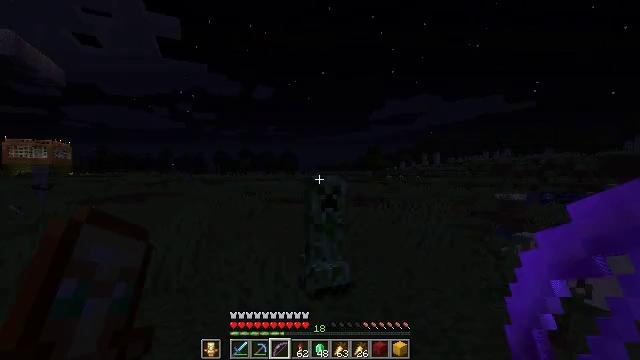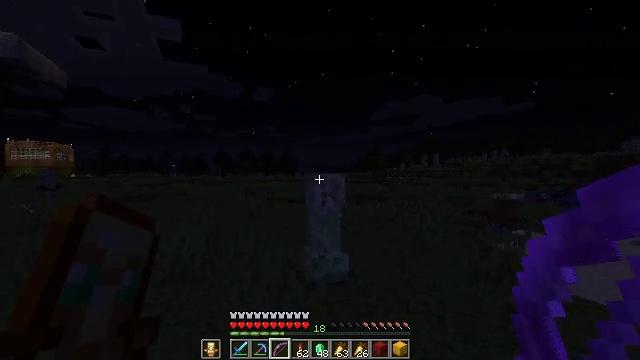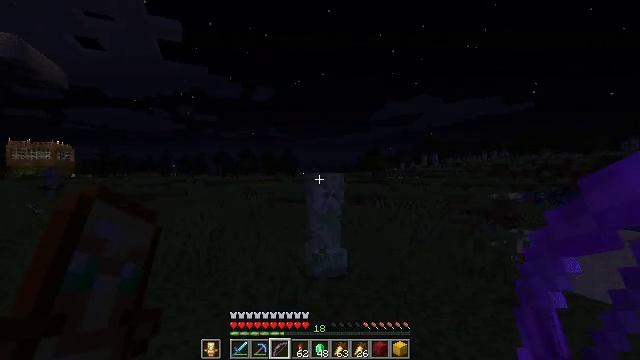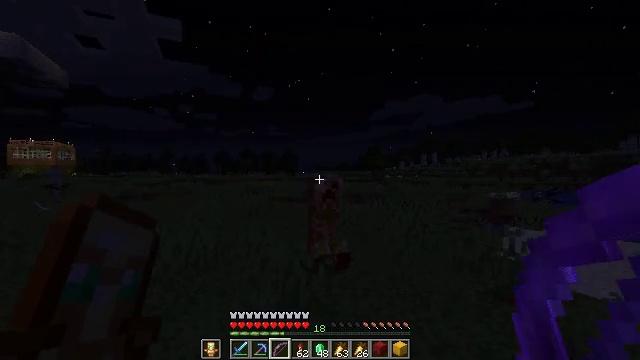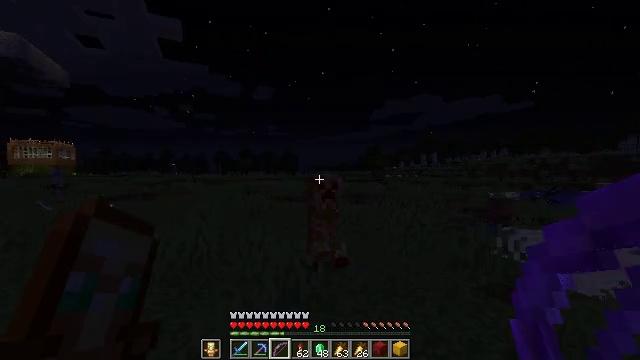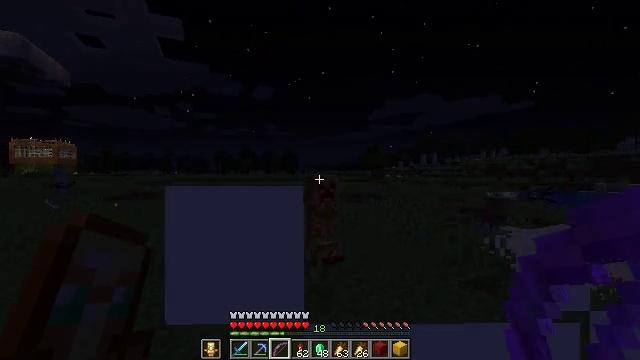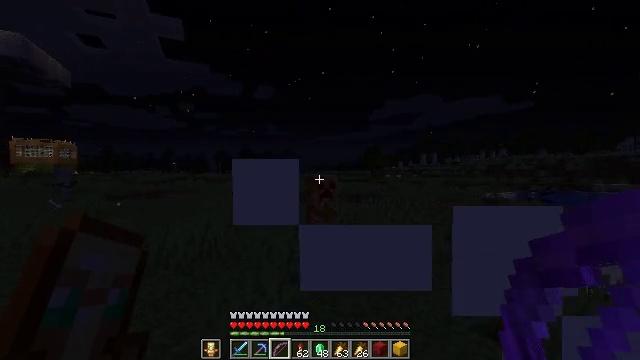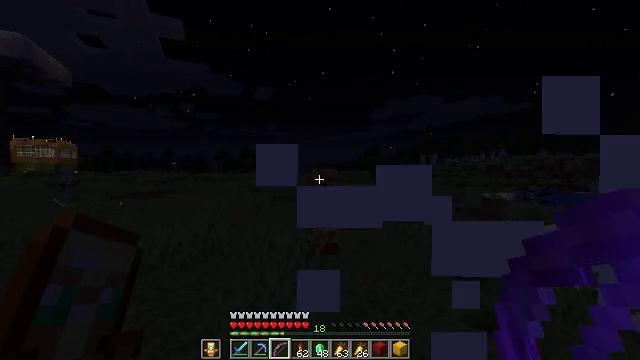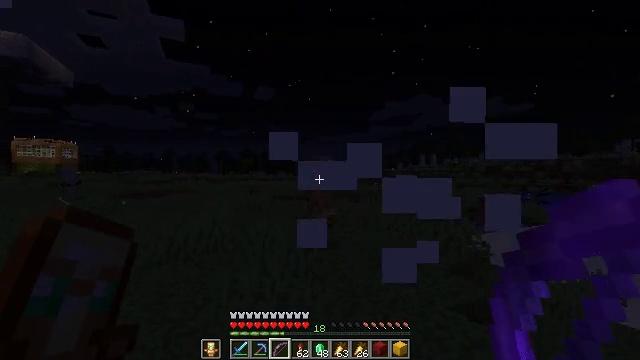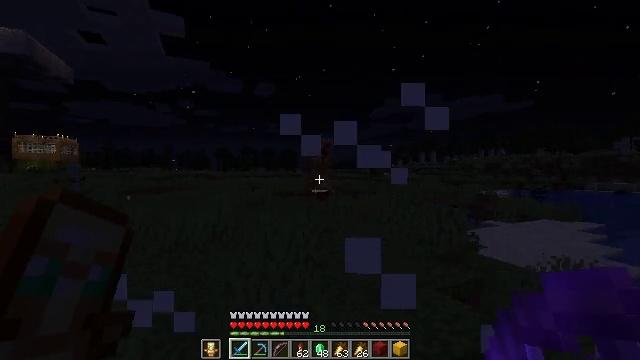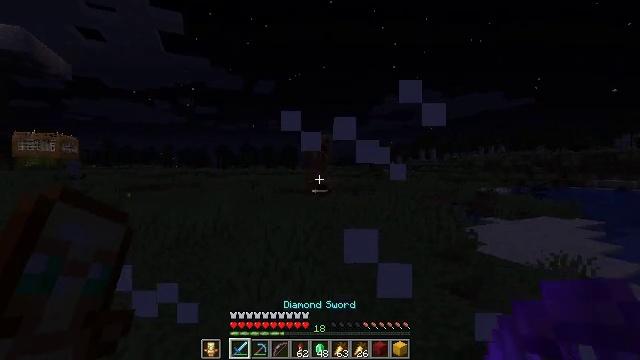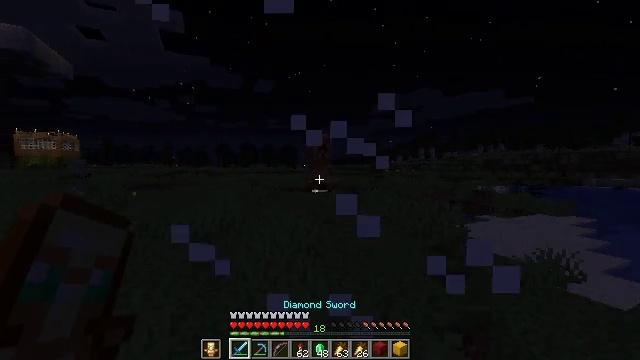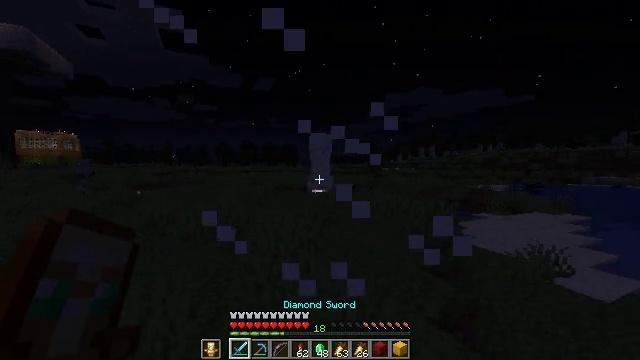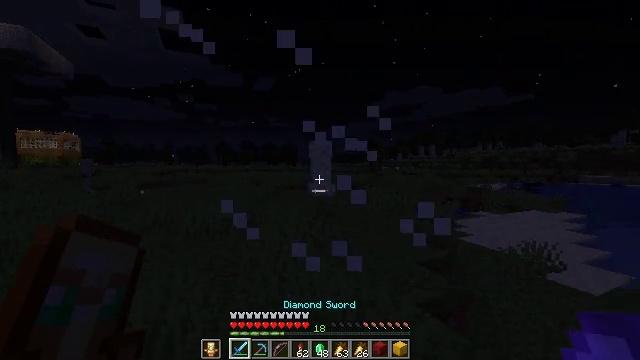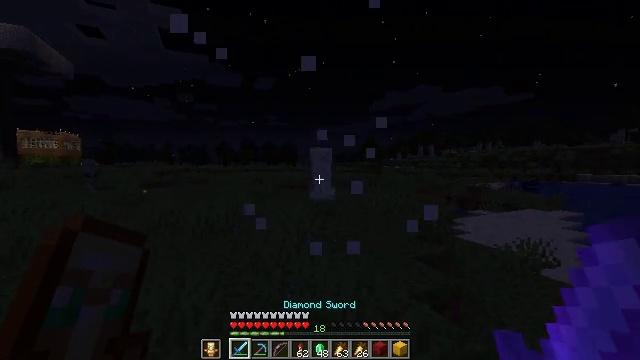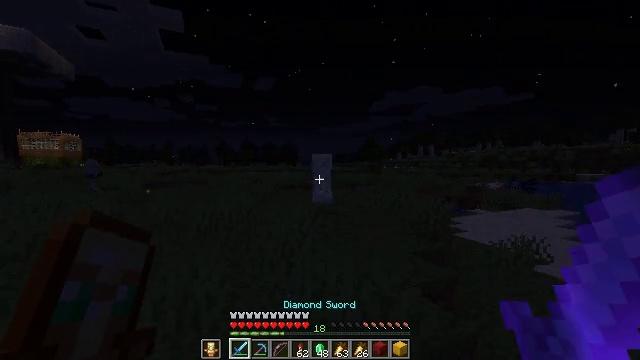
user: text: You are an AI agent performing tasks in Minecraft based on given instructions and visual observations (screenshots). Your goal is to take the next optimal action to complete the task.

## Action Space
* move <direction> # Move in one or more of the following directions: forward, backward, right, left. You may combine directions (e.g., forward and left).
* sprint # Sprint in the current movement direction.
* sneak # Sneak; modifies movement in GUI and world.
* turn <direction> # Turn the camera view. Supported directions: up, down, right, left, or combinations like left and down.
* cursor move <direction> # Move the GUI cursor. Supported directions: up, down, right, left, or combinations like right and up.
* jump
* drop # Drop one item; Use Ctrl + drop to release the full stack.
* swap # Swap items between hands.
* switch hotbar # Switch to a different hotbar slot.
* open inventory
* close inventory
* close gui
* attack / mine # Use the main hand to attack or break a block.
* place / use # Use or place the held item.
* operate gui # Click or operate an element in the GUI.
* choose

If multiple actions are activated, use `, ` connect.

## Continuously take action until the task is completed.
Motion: motion action
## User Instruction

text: Combat the creeper.
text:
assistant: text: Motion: move back
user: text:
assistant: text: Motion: move back
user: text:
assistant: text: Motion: move back
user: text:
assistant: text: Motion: move back
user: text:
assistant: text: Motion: move back
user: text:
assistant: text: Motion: move back
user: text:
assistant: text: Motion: move back
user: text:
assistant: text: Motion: move back
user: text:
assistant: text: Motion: move back, switch to hotbar 1
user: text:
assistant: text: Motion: move back, switch to hotbar 1
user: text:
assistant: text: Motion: move back, switch to hotbar 1
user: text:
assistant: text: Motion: move back
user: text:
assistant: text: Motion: move back
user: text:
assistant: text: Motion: move back
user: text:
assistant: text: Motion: move back
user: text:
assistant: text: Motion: move back
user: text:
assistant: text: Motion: move back
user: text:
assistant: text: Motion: move back
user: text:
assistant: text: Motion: move back
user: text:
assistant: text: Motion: move back
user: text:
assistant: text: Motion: move back
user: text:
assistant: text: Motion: no_op
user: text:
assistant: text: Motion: no_op
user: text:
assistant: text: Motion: no_op
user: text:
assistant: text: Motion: no_op
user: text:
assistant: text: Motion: move forward, sprint
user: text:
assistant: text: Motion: move forward, sprint, turn left
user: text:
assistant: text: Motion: move forward, sprint, turn left and down
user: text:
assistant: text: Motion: move forward, sprint
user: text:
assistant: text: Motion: move forward, sprint, turn down